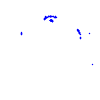
Particle: kaon